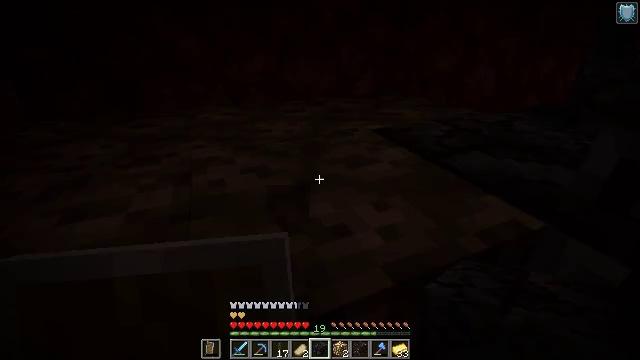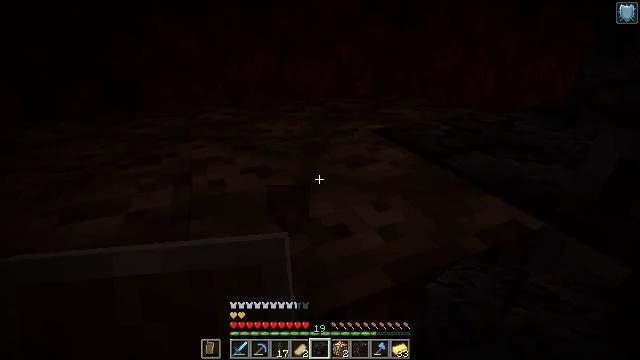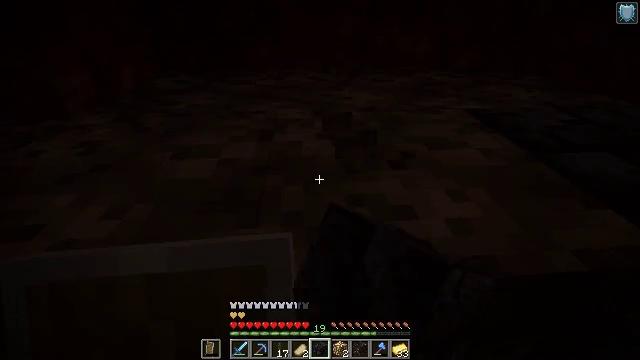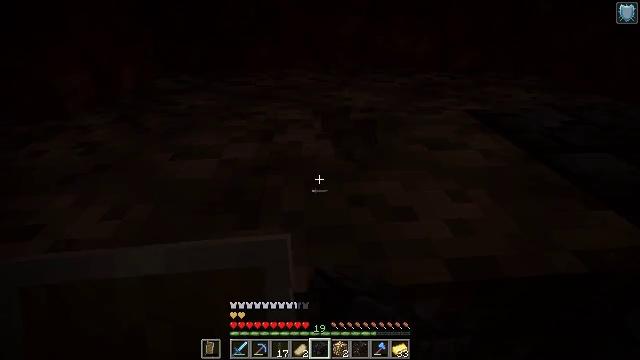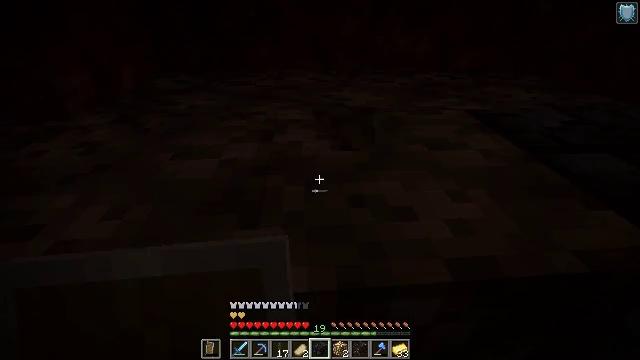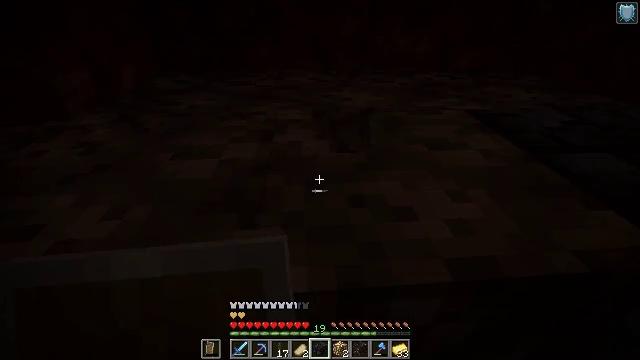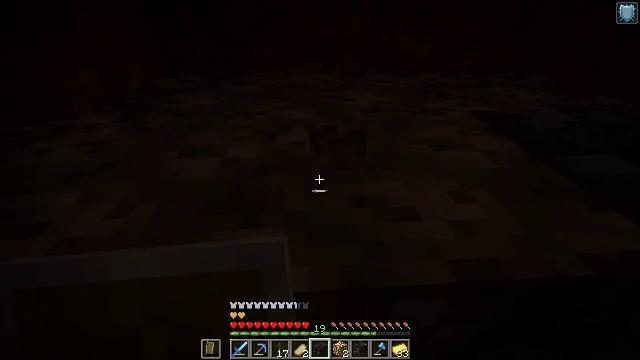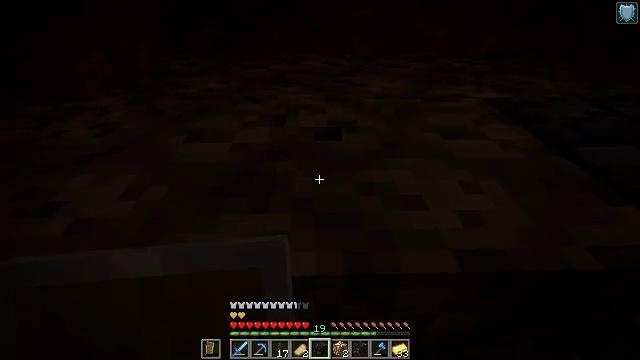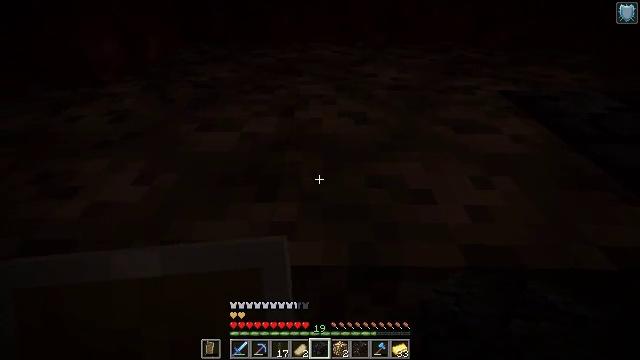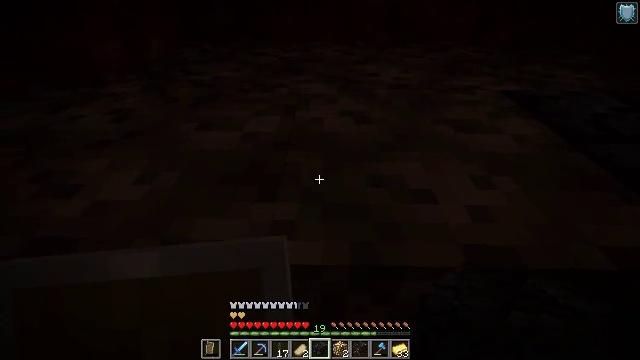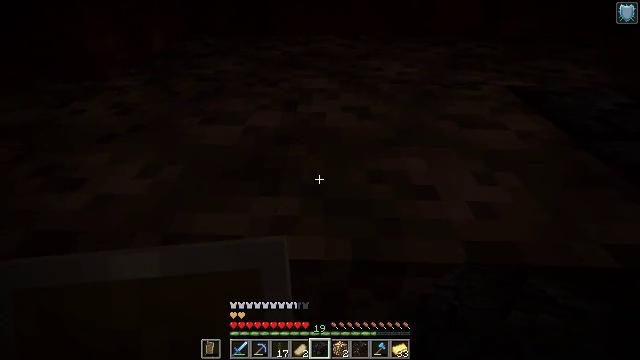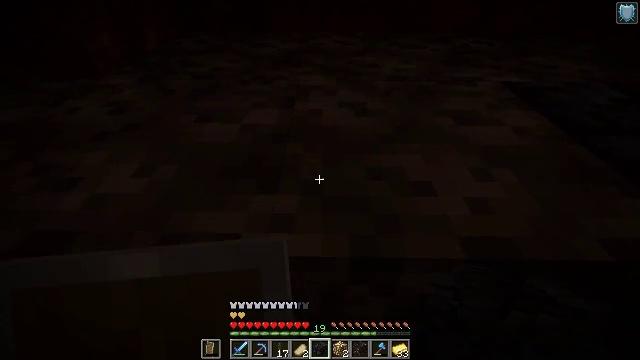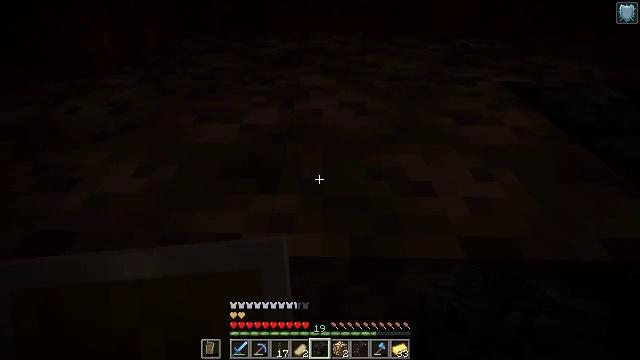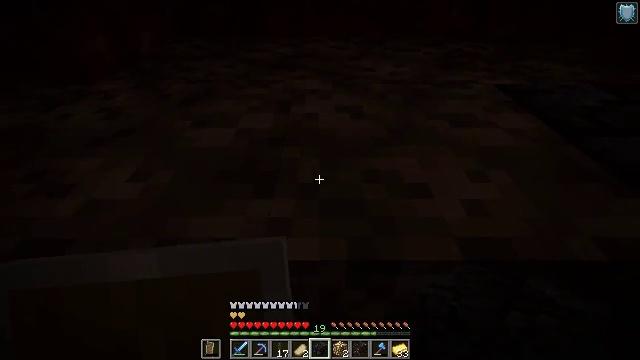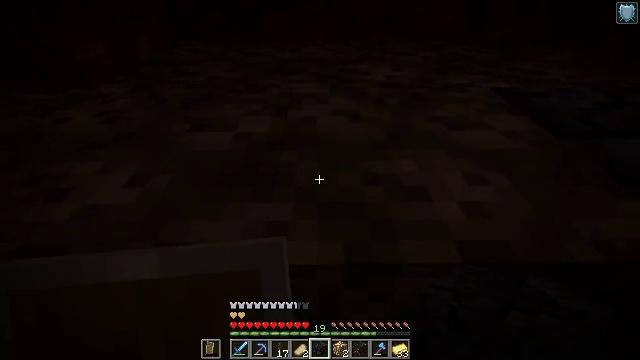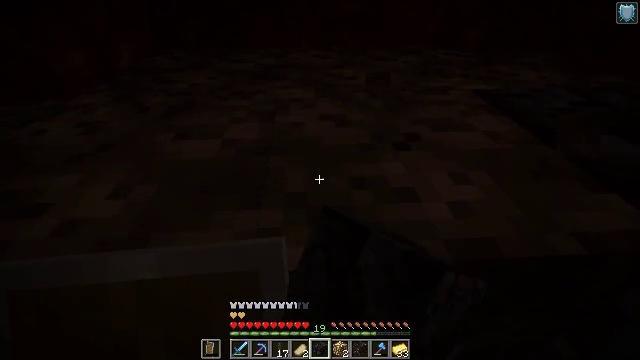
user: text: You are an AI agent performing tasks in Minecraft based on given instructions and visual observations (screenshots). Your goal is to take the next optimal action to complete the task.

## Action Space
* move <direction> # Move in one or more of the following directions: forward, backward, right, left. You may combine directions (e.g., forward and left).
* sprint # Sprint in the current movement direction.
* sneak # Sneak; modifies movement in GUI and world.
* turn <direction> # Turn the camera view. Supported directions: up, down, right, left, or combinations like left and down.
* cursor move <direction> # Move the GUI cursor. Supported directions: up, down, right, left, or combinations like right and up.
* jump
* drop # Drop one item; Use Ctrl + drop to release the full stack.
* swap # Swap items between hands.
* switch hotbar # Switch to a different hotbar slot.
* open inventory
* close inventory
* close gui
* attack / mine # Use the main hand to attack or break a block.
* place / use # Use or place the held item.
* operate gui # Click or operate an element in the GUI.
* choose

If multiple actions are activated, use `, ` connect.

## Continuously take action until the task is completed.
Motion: motion action
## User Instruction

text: Break soul sand to slow down mobs.
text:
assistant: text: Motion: attack / mine
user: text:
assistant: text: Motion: turn left and down, attack / mine
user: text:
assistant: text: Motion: no_op
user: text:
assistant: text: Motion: no_op
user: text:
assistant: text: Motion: no_op
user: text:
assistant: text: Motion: no_op
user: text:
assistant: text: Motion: turn left and down
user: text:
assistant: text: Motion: turn left and down
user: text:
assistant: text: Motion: no_op
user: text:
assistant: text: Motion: turn down
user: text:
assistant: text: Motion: no_op
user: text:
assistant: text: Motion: no_op
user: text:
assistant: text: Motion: turn right
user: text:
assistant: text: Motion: attack / mine
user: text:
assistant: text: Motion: turn right and up, attack / mine
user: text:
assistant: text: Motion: turn right and up, attack / mine
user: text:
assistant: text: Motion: turn right and up, attack / mine
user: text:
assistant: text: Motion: attack / mine
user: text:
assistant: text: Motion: sneak, attack / mine
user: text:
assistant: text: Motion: sneak, attack / mine
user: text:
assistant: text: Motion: sneak, attack / mine
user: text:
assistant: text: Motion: sneak, attack / mine
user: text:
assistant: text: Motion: sneak, attack / mine
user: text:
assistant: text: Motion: sneak, attack / mine
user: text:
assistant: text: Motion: sneak, attack / mine
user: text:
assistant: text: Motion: sneak, turn up, attack / mine
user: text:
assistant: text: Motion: sneak, turn up, attack / mine
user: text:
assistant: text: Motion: sneak, attack / mine
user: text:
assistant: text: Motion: move right, sneak, attack / mine
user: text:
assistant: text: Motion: move right, sneak, attack / mine